【题型】解答题　【知识点】立体几何　【难度】easy
（2022·上海·高考真题）如图所示三棱锥 P-ABC，底面为等边三角形 ABC，O 为 AC 边中点，且 PO $\perp$ 底面 ABC，AP = AC = 2

(1)求三棱锥 P-ABC 的体积；

(2)若 M 为 BC 中点，求 PM 与平面 PAC 所成角大小（结果用反三角数值表示）．
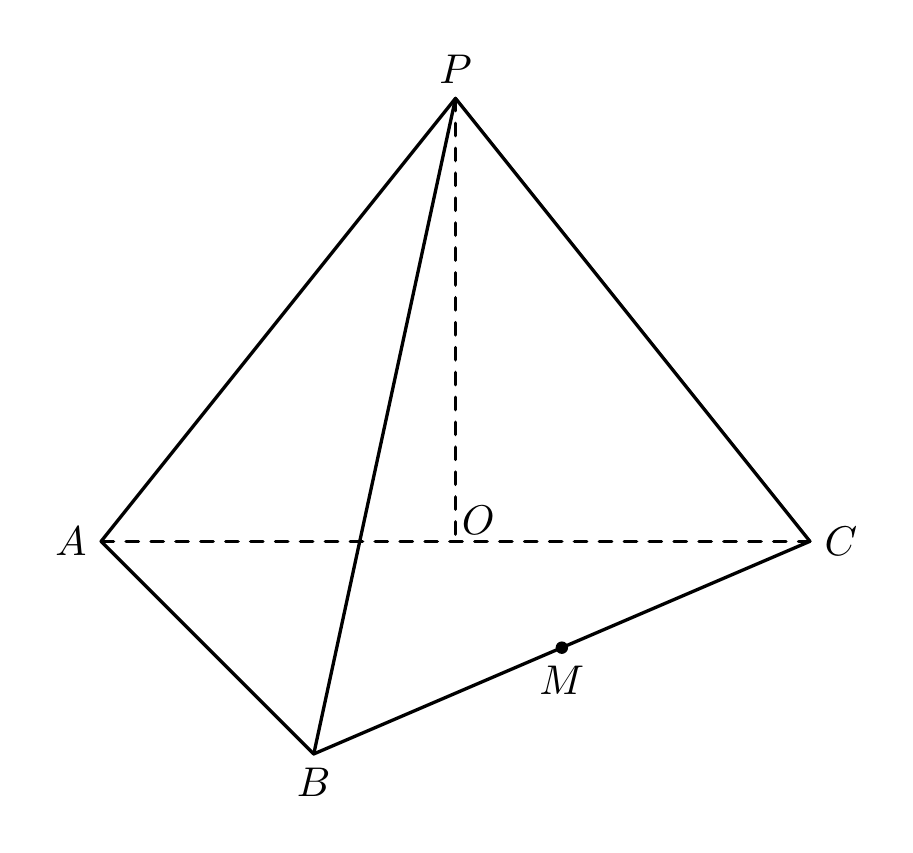
【解答】
【详解】（1）PO $\perp$ 底面 ABC，AC $\subset$ 底面 ABC，则 PO $\perp$ AC，连接 BO，同理 PO $\perp$ BO，

又 $AO = \frac{1}{2} AC = 1$，$PA = 2$，$\therefore PO = \sqrt{2^2 - 1^2} = \sqrt{3}$，

而 $S_{\triangle ABC} = \frac{1}{2} \times 2 \times 2 \times \sin 60^\circ = \sqrt{3}$，

所以 $V_{P-ABC} = \frac{1}{3} PO \cdot S_{\triangle ABC} = \frac{1}{3} \times \sqrt{3} \times \sqrt{3} = 1$；

（2）由已知 BO $\perp$ AC，分别以 OB, OC, OP 为 x, y, z 轴建立空间直角坐标系，如图，
由已知 $BO = \sqrt{3}$，

则 $P(0, 0, \sqrt{3})$，$B(\sqrt{3}, 0, 0)$，$C(0, 1, 0)$，$\therefore M(\frac{\sqrt{3}}{2}, \frac{1}{2}, 0)$，

$\vec{PM} = (\frac{\sqrt{3}}{2}, \frac{1}{2}, -\sqrt{3})$，易知平面 PAC 的一个法向量是 $\vec{m} = (1, 0, 0)$，

$\cos \langle \vec{m}, \vec{PM} \rangle = \frac{\vec{m} \cdot \vec{PM}}{|\vec{m}| |\vec{PM}|} = \frac{\frac{\sqrt{3}}{2}}{1 \times \sqrt{\frac{3}{4} + \frac{1}{4} + 3}} = \frac{\sqrt{3}}{4}$，

设 PM 与平面 PAC 所成角大小为 $\theta$，则 $\sin \theta = \frac{\sqrt{3}}{4}$，$\theta \in [0, \pi]$，$\therefore \theta = \arcsin \frac{\sqrt{3}}{4}$．

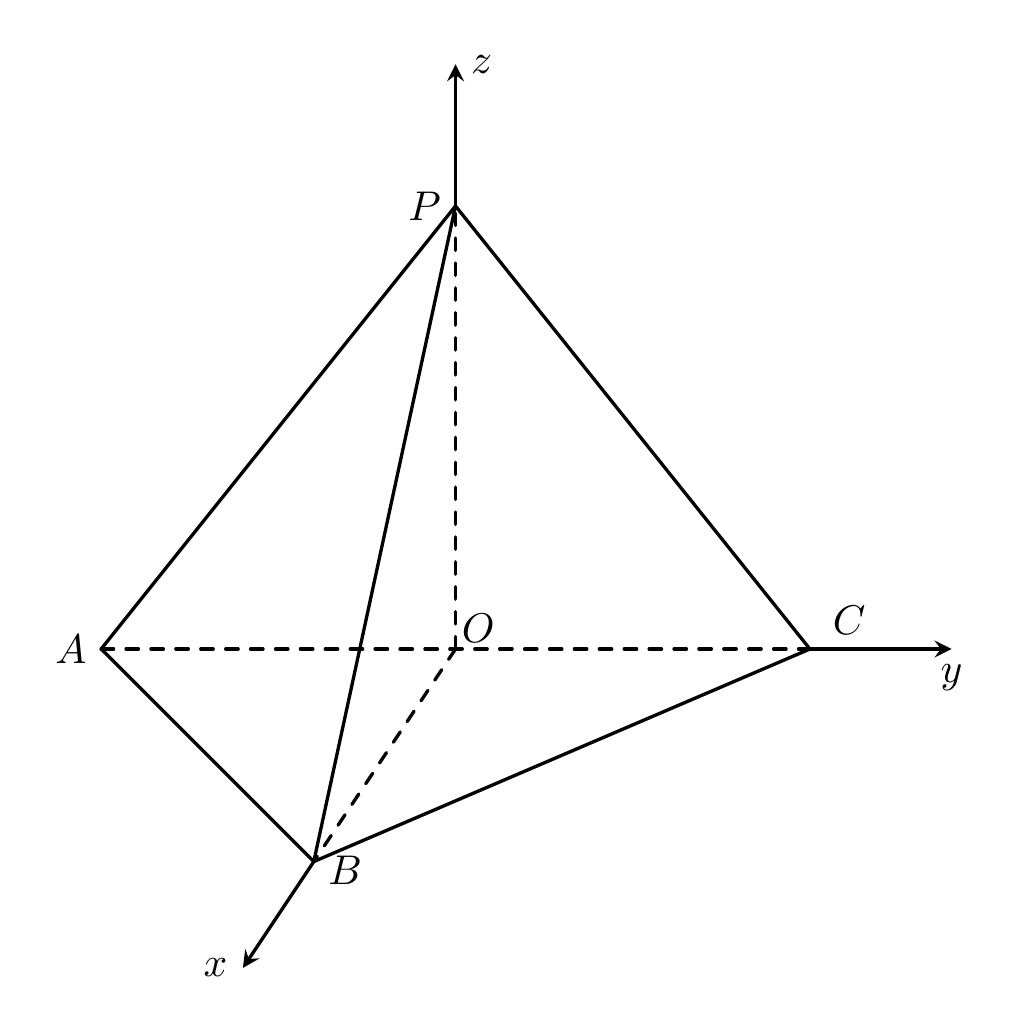